Field crop: tomato
Growth stage: 2
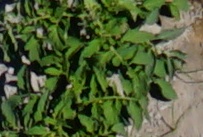
Species: tomato